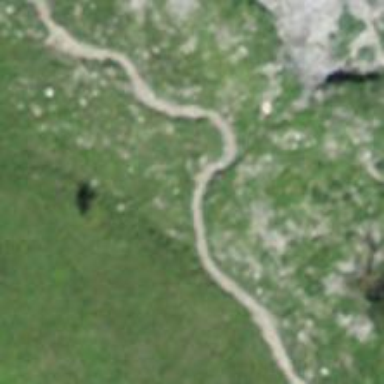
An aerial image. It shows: Ground path.